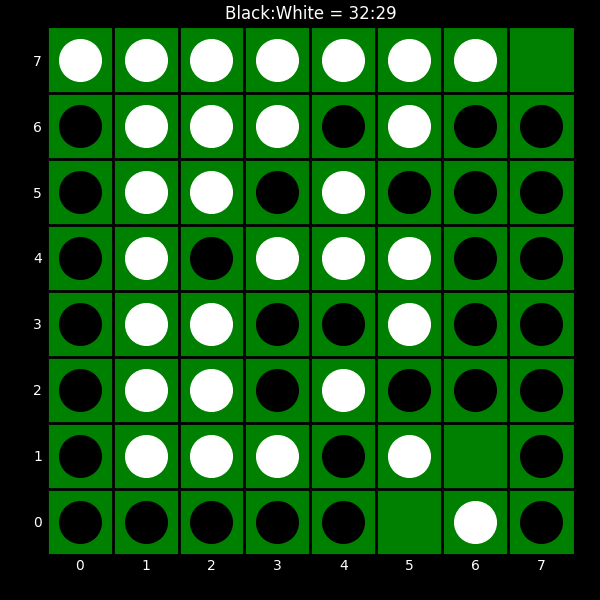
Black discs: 32
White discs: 29